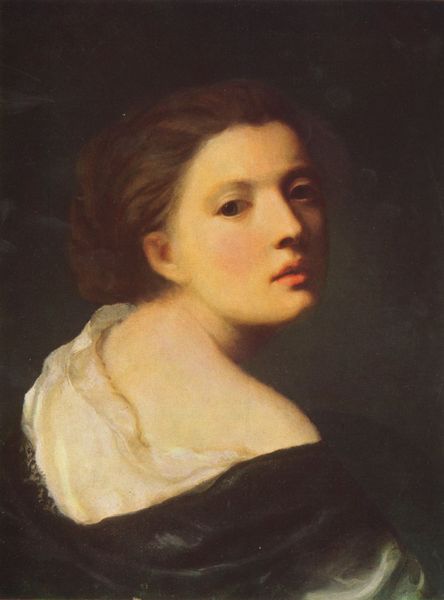
Titel: Porträt eines jungen Mädchens
Künstler: Jean-Baptiste Greuze
Standort: Budapest
Institution: Szépmüvészeti Múzeum
Schlagwörter: blau, dunkel, gemälde, haut, kopf, nackt, schatten, umhang, weiß, gelb, grün, mädchen, sitzen, braun, frau, frisur, haar, hell, hintergrund, kleid, licht, mund, nase, ohr, profil, rücken, schwarz, stirn, blick, rot, tuch, malerei, hemd, jacke, jung, arm, augen, barock, bluse, falten, gesicht, kleidung, knoten, rembrandt, hals, portrait, porträt, auge, fransen, gewand, haare, halbfigur, mantel, stoff, stoffe, kind, augenbrauen, brustbild, hübsch, kinn, lippe, lippen, renaissance, rosa, schulter, schultern, seide, traurig, fell, rückenansicht, seitlich, lasziv, sitz, falte, weib, weiblich, zopf, melancholie, faltenwurf, junge frau, face, wange, augenbraue, oberkörper, femme, foto, fotografie, rothaarig, hell dunkel, schönheit, dreiviertel, portait, damast, portrai, braue, noir, sehnsucht, halbporträt, entblöst, manierismus, gesichtsausdruck, frei, drehung, scheu, verführerisch, atellier, nasenflügel, lüstern, umgedreht, untergewand, umdrehen, schwungvoll, rückblick, umwenden, zurück, dunekl, emotional, zurückblicken, nackte schulter, triste, schuler, eib, fransentuch, kindw, nast, porträt frau, rückenporträt, schielt, rückenbild, tete, mouche, elegante, liooppen, zgemälde, melancholi